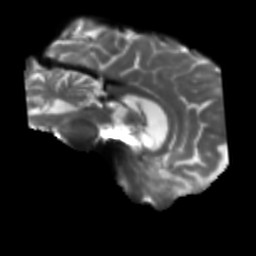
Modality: T2w
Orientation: sagittal
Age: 75
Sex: female
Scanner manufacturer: siemens
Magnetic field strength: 3 T
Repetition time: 5.25 s
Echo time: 0.08 s